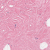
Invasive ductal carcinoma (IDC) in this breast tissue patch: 0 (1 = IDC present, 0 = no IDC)